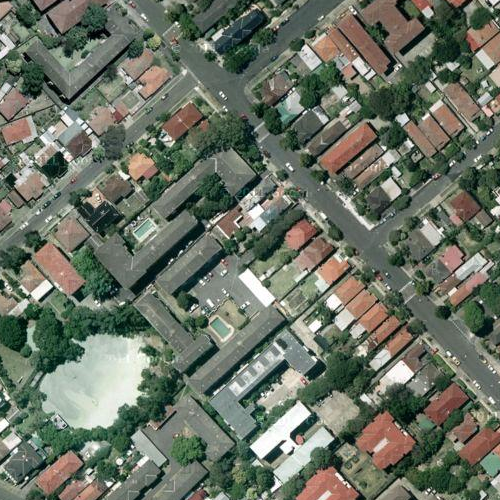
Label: sydney